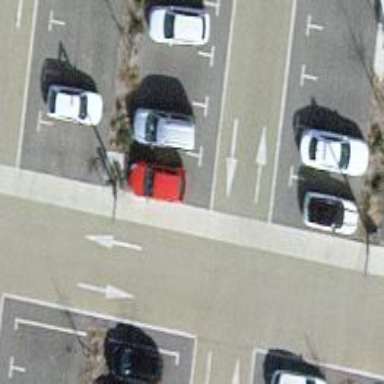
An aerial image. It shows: Charging station.